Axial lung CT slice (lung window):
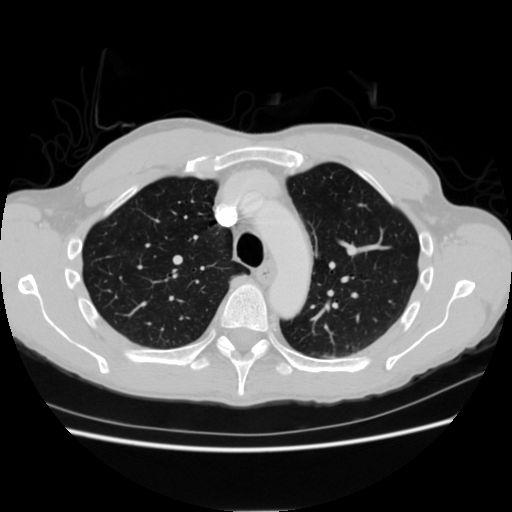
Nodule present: no